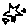
Label: star